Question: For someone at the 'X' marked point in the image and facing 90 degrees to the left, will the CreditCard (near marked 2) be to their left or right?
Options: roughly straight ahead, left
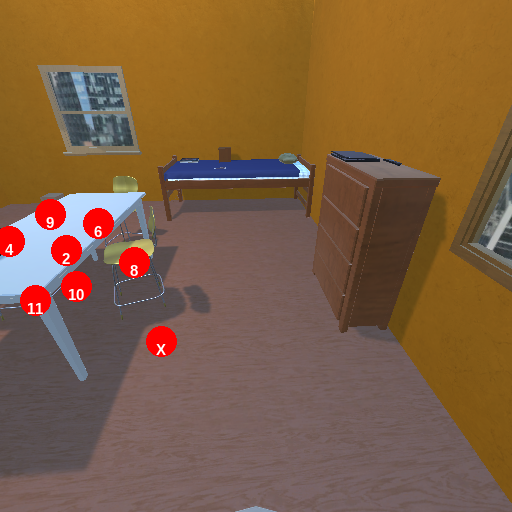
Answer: roughly straight ahead